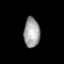
Tissue: prostate
Cell type: Fibroblasts
Senescence score: 0.6867
Nuclear area (px): 469
Mean DAPI intensity: 161.228